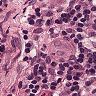
Metastatic tissue present: no